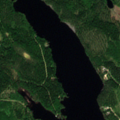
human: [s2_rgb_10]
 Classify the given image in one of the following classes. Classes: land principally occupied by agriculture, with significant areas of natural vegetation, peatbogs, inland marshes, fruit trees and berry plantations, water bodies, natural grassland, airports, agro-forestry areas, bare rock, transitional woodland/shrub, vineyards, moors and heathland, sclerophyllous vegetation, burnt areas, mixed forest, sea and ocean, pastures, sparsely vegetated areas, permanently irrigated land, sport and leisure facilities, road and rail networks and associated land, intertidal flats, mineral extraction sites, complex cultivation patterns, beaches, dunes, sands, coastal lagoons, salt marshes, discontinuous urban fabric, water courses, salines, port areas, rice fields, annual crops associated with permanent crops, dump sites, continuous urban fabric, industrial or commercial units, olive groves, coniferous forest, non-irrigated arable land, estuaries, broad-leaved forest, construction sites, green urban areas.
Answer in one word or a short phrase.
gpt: coniferous forest, mixed forest, water bodies